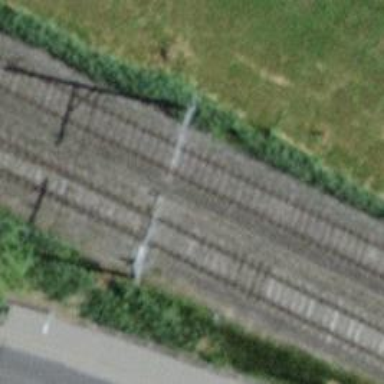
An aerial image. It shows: Railway switch.